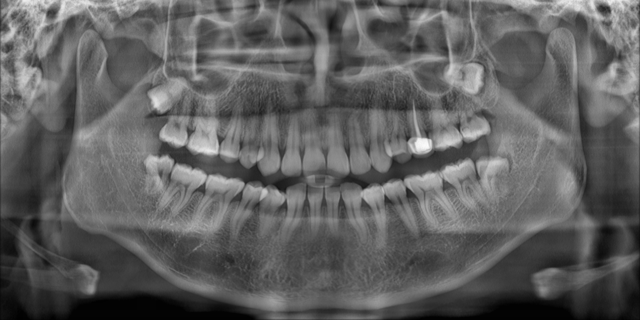
adult